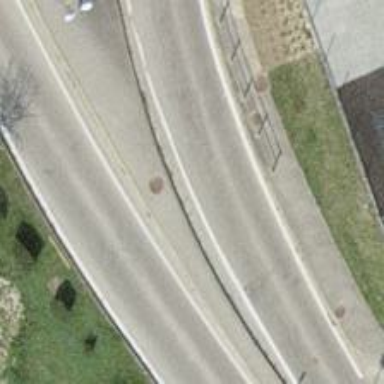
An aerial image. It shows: Secondary road with asphalt surface.